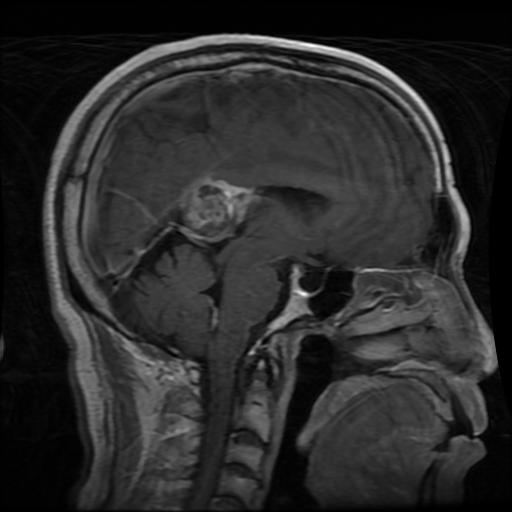
Label: glioma